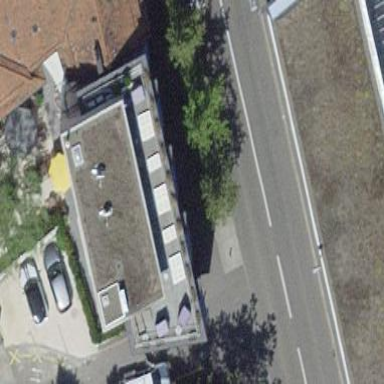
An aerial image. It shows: Part of the hotel building with flat roof.